Interaction volume radius: 5 \u00c5
Interaction volume height: 35 \u00c5
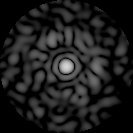
Disorder parameter: 0.8192